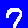
Digit: 7